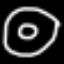
Label: donut